Field crop: maize
Growth stage: 2
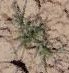
Species: salsola